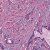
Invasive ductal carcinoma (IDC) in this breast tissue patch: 1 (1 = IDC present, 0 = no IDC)